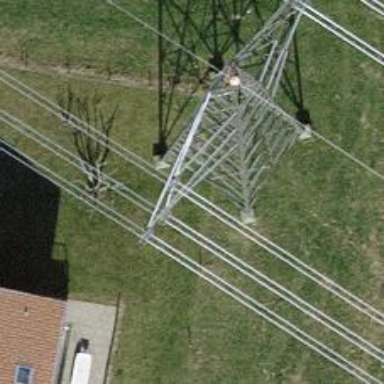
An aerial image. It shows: Power line in the image.